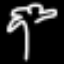
Label: palm tree